Field crop: maize
Growth stage: 2
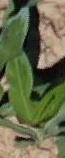
Species: maize